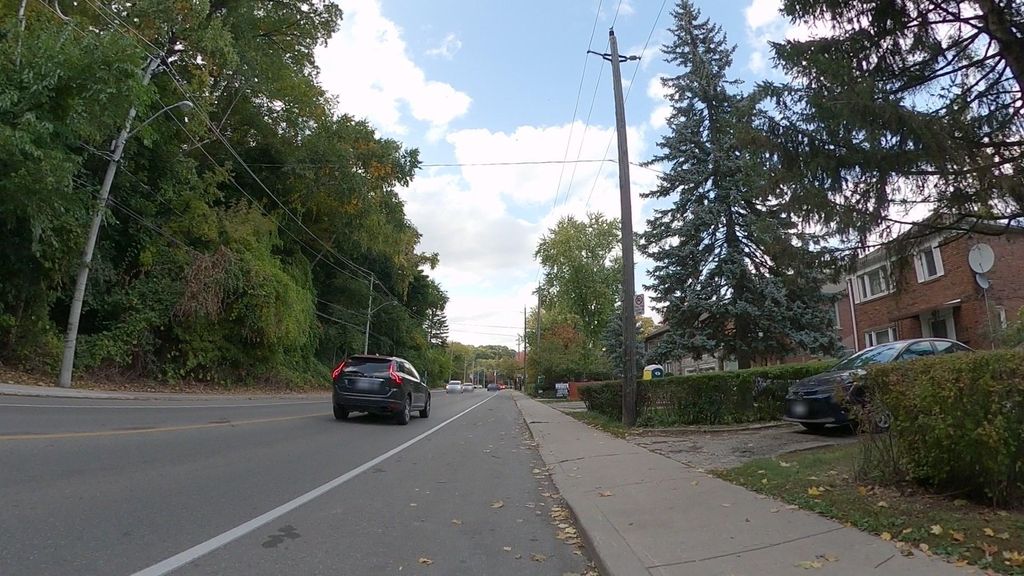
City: toronto